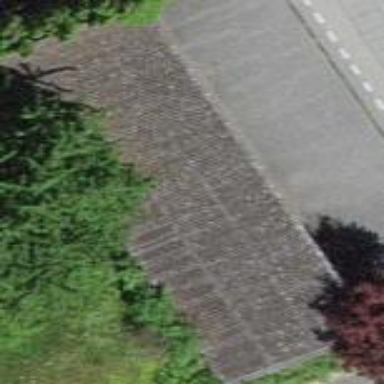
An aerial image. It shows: Garage building.